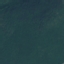
Land use / land cover class: Forest